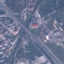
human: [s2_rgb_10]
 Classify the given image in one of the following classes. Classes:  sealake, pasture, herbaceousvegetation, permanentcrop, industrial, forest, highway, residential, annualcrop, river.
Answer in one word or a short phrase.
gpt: Highway